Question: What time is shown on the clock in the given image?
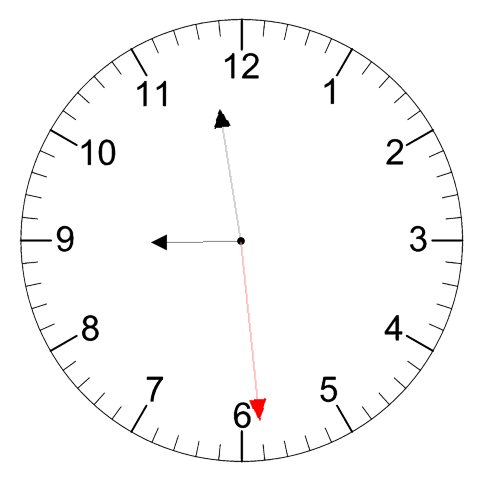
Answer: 08:58:29